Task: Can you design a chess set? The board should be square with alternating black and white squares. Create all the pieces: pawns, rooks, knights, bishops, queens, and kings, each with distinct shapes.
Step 2045:
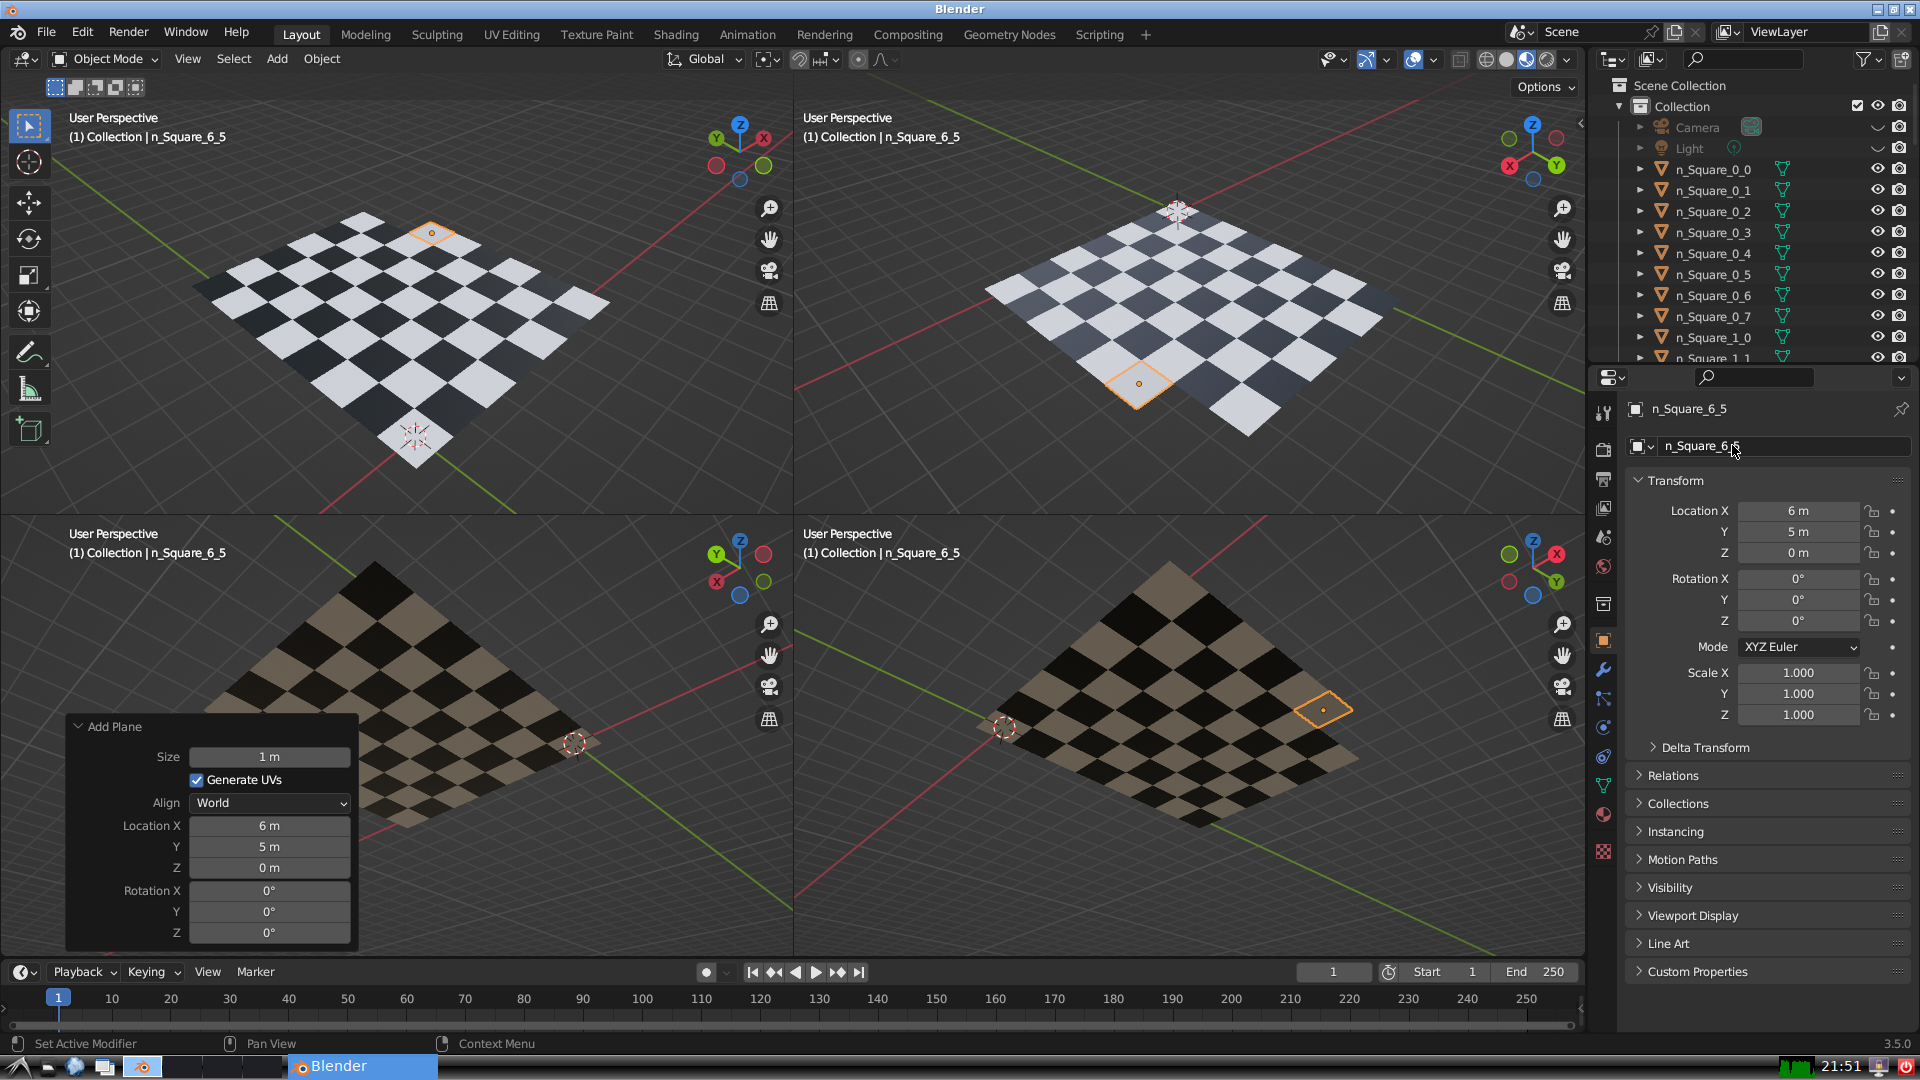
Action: {"mouse_move": [1603, 815]}